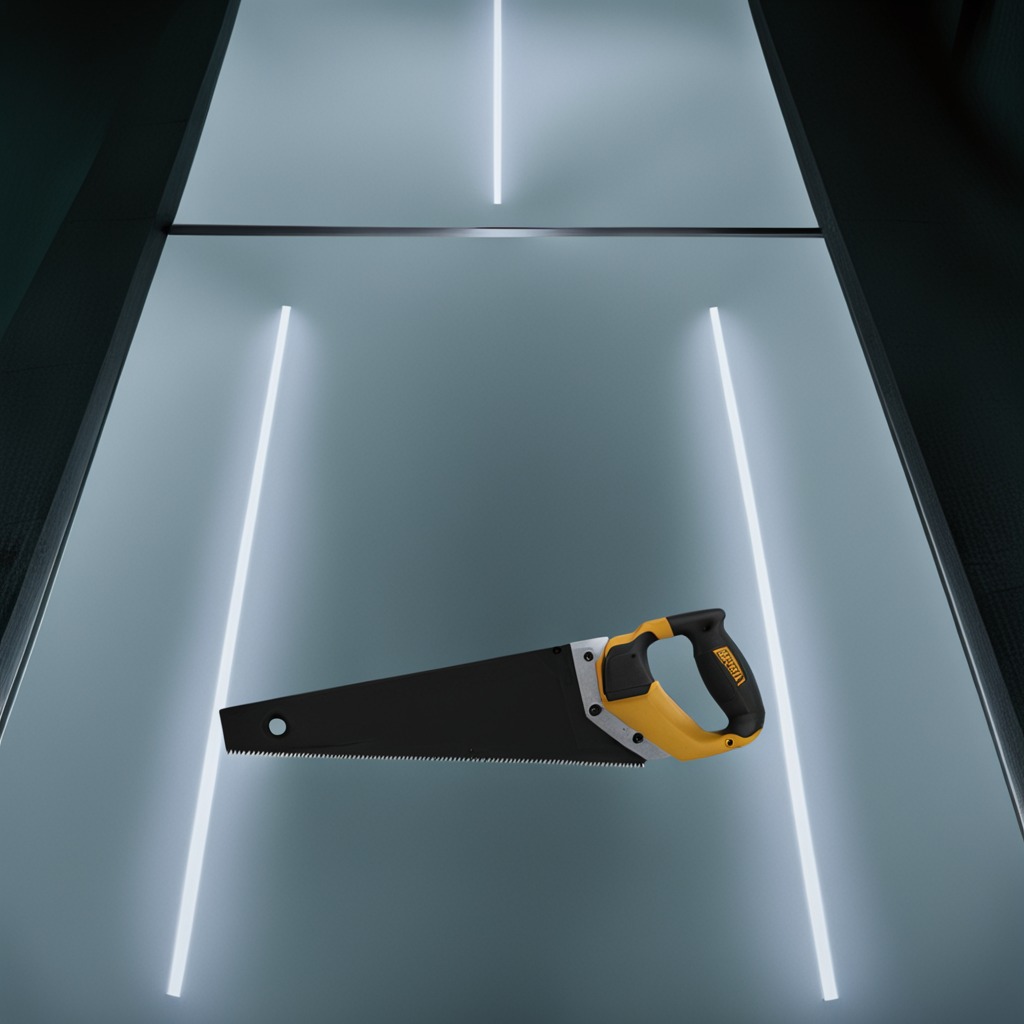
A metal saw lies on the table.